Question: here is the function from the library MGSpotyViewController, but I am asking what to watch out in this kind of situations.
I am used to C++ and maintaining my own objects but I can't find the problem here. I tried very basic pieces of codes with 'UIGraphicsBeginImageContextWithOptions' and memory still increased slightly but I wasn't sure if I located the problem or that's because the GC hasn't run yet.
To test the following function I did:
'''
- (BOOL)application:(UIApplication *)application didFinishLaunchingWithOptions:(NSDictionary *)launchOptions
{
UIImage* image = [UIImage imageNamed:@"Dude.png"];
for (int i =0; i<1000; i++) {
@autoreleasepool {
// doesn't matter if i move the first line here.
UIImage *blurredImage = [image applyBlurWithRadius:20.0f
tintColor:nil
saturationDeltaFactor:1.0f
maskImage:nil];
}
}
}
'''
The result was like this:

What is/might be the problem?
UIImage+ImageEffects.m
'''
- (UIImage *)applyBlurWithRadius:(CGFloat)blurRadius tintColor:(UIColor *)tintColor saturationDeltaFactor:(CGFloat)saturationDeltaFactor maskImage:(UIImage *)maskImage
{
// Check pre-conditions.
if(self.size.width < 1 || self.size.height < 1) {
NSLog (@"*** error: invalid size: (%.2f x %.2f). Both dimensions must be >= 1: %@", self.size.width, self.size.height, self);
return nil;
}
if(!self.CGImage) {
NSLog (@"*** error: image must be backed by a CGImage: %@", self);
return nil;
}
if(maskImage && !maskImage.CGImage) {
NSLog (@"*** error: maskImage must be backed by a CGImage: %@", maskImage);
return nil;
}
CGRect imageRect = { CGPointZero, self.size };
UIImage *effectImage = self;
CGFloat scale = 0.5f;
scale = [[UIScreen mainScreen] scale];
BOOL hasBlur = blurRadius > __FLT_EPSILON__;
BOOL hasSaturationChange = fabs(saturationDeltaFactor - 1.) > __FLT_EPSILON__;
if(hasBlur || hasSaturationChange) {
UIGraphicsBeginImageContextWithOptions(self.size, NO, scale);
CGContextRef effectInContext = UIGraphicsGetCurrentContext();
CGContextScaleCTM(effectInContext, 1.0, -1.0);
CGContextTranslateCTM(effectInContext, 0, -self.size.height);
CGContextDrawImage(effectInContext, imageRect, self.CGImage);
vImage_Buffer effectInBuffer;
effectInBuffer.data = CGBitmapContextGetData(effectInContext);
effectInBuffer.width = CGBitmapContextGetWidth(effectInContext);
effectInBuffer.height = CGBitmapContextGetHeight(effectInContext);
effectInBuffer.rowBytes = CGBitmapContextGetBytesPerRow(effectInContext);
UIGraphicsBeginImageContextWithOptions(self.size, NO, scale);
CGContextRef effectOutContext = UIGraphicsGetCurrentContext();
vImage_Buffer effectOutBuffer;
effectOutBuffer.data = CGBitmapContextGetData(effectOutContext);
effectOutBuffer.width = CGBitmapContextGetWidth(effectOutContext);
effectOutBuffer.height = CGBitmapContextGetHeight(effectOutContext);
effectOutBuffer.rowBytes = CGBitmapContextGetBytesPerRow(effectOutContext);
if(hasBlur) {
// A description of how to compute the box kernel width from the Gaussian
// radius (aka standard deviation) appears in the SVG spec:
// http://www.w3.org/TR/SVG/filters.html#feGaussianBlurElement
//
// For larger values of 's' (s >= 2.0), an approximation can be used: Three
// successive box-blurs build a piece-wise quadratic convolution kernel, which
// approximates the Gaussian kernel to within roughly 3%.
//
// let d = floor(s * 3*sqrt(2*pi)/4 + 0.5)
//
// ... if d is odd, use three box-blurs of size 'd', centered on the output pixel.
//
CGFloat inputRadius = blurRadius * scale;
NSUInteger radius = floor(inputRadius * 3. * sqrt(2 * M_PI) / 4 + 0.5);
if(radius % 2 != 1) {
radius += 1; // force radius to be odd so that the three box-blur methodology works.
}
vImageBoxConvolve_ARGB8888(&effectInBuffer, &effectOutBuffer, NULL, 0, 0, (int)radius, (int)radius, 0, kvImageEdgeExtend);
vImageBoxConvolve_ARGB8888(&effectOutBuffer, &effectInBuffer, NULL, 0, 0, (int)radius, (int)radius, 0, kvImageEdgeExtend);
vImageBoxConvolve_ARGB8888(&effectInBuffer, &effectOutBuffer, NULL, 0, 0, (int)radius, (int)radius, 0, kvImageEdgeExtend);
}
BOOL effectImageBuffersAreSwapped = NO;
if(hasSaturationChange) {
CGFloat s = saturationDeltaFactor;
CGFloat floatingPointSaturationMatrix[] = {
0.0722 + 0.9278 * s, 0.0722 - 0.0722 * s, 0.0722 - 0.0722 * s, 0,
0.7152 - 0.7152 * s, 0.7152 + 0.2848 * s, 0.7152 - 0.7152 * s, 0,
0.2126 - 0.2126 * s, 0.2126 - 0.2126 * s, 0.2126 + 0.7873 * s, 0,
0, 0, 0, 1,
};
const int32_t divisor = 256;
NSUInteger matrixSize = sizeof(floatingPointSaturationMatrix)/sizeof(floatingPointSaturationMatrix[0]);
int16_t saturationMatrix[matrixSize];
for (NSUInteger i = 0; i < matrixSize; ++i) {
saturationMatrix[i] = (int16_t)roundf(floatingPointSaturationMatrix[i] * divisor);
}
if(hasBlur) {
vImageMatrixMultiply_ARGB8888(&effectOutBuffer, &effectInBuffer, saturationMatrix, divisor, NULL, NULL, kvImageNoFlags);
effectImageBuffersAreSwapped = YES;
}
else {
vImageMatrixMultiply_ARGB8888(&effectInBuffer, &effectOutBuffer, saturationMatrix, divisor, NULL, NULL, kvImageNoFlags);
}
}
if(!effectImageBuffersAreSwapped)
effectImage = UIGraphicsGetImageFromCurrentImageContext();
UIGraphicsEndImageContext();
if(effectImageBuffersAreSwapped)
effectImage = UIGraphicsGetImageFromCurrentImageContext();
UIGraphicsEndImageContext();
}
// Set up output context.
UIGraphicsBeginImageContextWithOptions(self.size, NO, scale);
CGContextRef outputContext = UIGraphicsGetCurrentContext();
CGContextScaleCTM(outputContext, 1.0, -1.0);
CGContextTranslateCTM(outputContext, 0, -self.size.height);
// Draw base image.
CGContextDrawImage(outputContext, imageRect, self.CGImage);
// Draw effect image.
if(hasBlur) {
CGContextSaveGState(outputContext);
if(maskImage) {
CGContextClipToMask(outputContext, imageRect, maskImage.CGImage);
}
CGContextDrawImage(outputContext, imageRect, effectImage.CGImage);
CGContextRestoreGState(outputContext);
}
// Add in color tint.
if(tintColor) {
CGContextSaveGState(outputContext);
CGContextSetFillColorWithColor(outputContext, tintColor.CGColor);
CGContextFillRect(outputContext, imageRect);
CGContextRestoreGState(outputContext);
}
// Output image is ready.
UIImage *outputImage = UIGraphicsGetImageFromCurrentImageContext();
UIGraphicsEndImageContext();
return outputImage;
}
'''
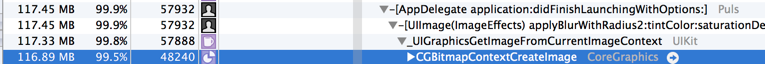
Answer: Wow, wow.
It turns out if the input 'UIImage' to this function has scale different than '[[UIScreen mainScreen] scale]' (because I set it in the function 'UIGraphicsBeginImageContextWithOptions') , it goes crazy.
I am not sure how or why, I am not sure even if this could classify as a general problem but I am going to accept this as an answer for now.